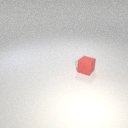
small red rubber cube